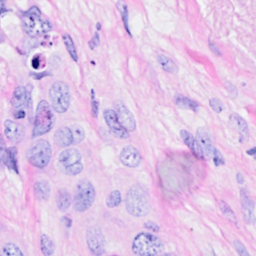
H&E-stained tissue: Breast